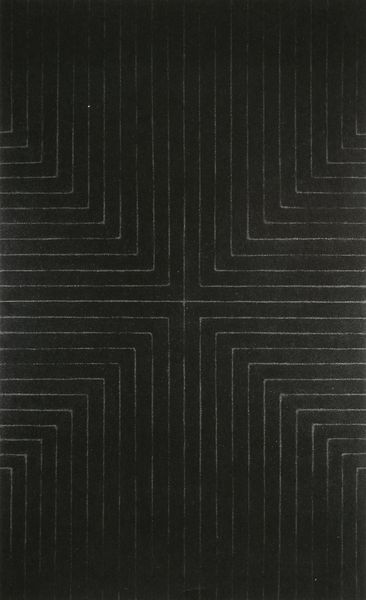
Titel: Die Fahne Hoch! (The Flag High!)
Künstler: Frank Stella
Standort: New York (New York)
Institution: Whitney Museum of American Art
Schlagwörter: dunkel, weiß, ausschnitt, licht, mitte, schwarz, ecke, abstrakt, fläche, flächen, linien, detail, symmetrie, tiefe, abstraktion, rechtecke, wei, kreuz, parallel, linear, symmetrisch, ecken, quadrate, geometrisch, schwarzw, zentral, rechteckig, zentrum, mittelpunkt, dreiecke, geometrie, lewitt, installation, rillen, punktsymmetrisch, ritzen, winkel, mittig, kreuzförmig, rechtwinklig, abstrkt, achsenkreuz, sol lewitt, abstraktoin, colorfeeldpainting